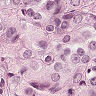
Metastatic tissue present: yes